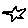
Label: star